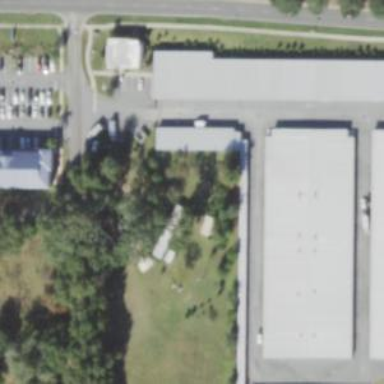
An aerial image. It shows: Storage rental shop.